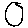
Label: circle